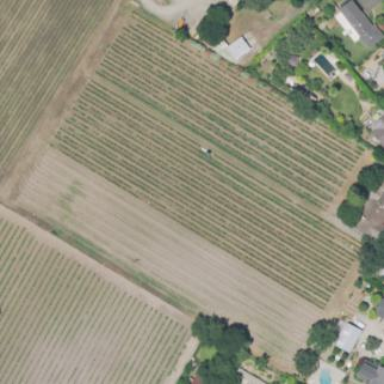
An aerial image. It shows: Vineyard where grapes are grown.